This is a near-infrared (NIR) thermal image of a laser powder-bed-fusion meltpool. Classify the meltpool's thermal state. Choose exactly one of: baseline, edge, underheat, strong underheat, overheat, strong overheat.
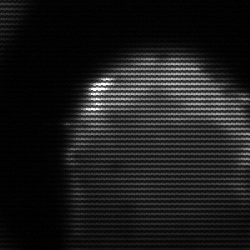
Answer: edge